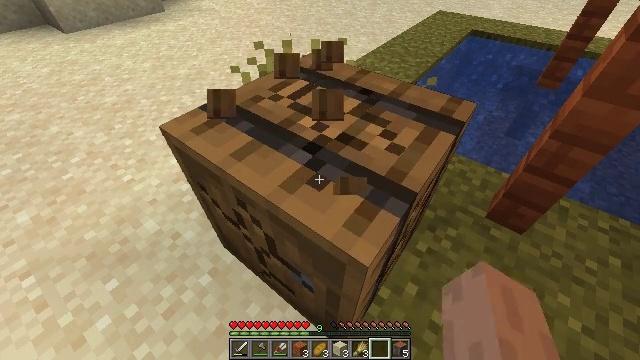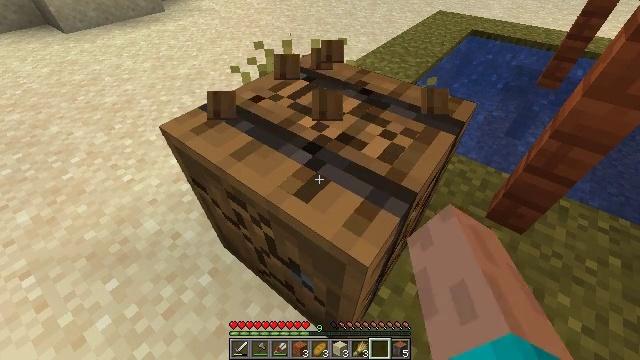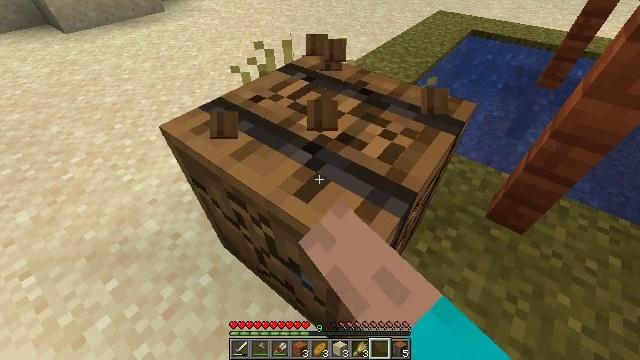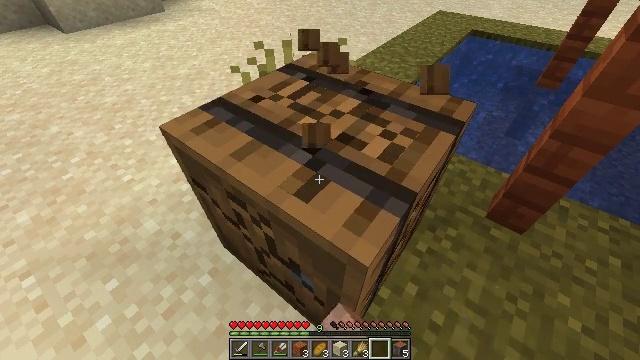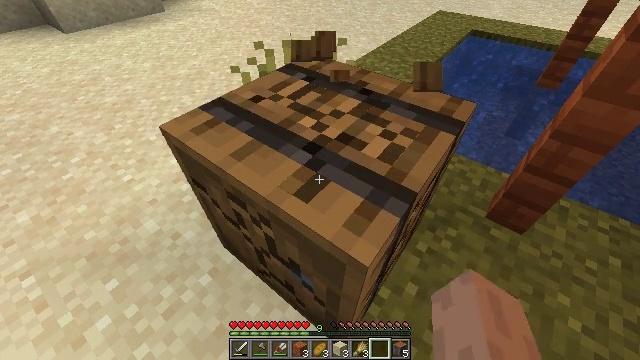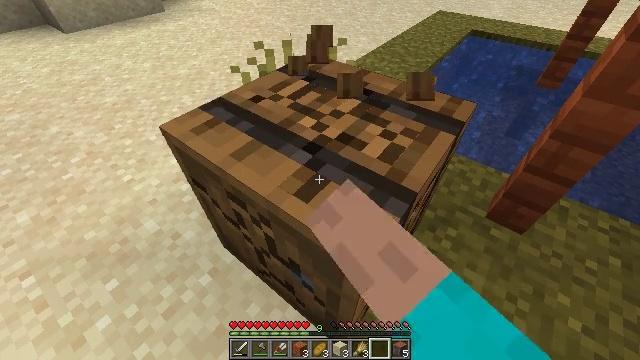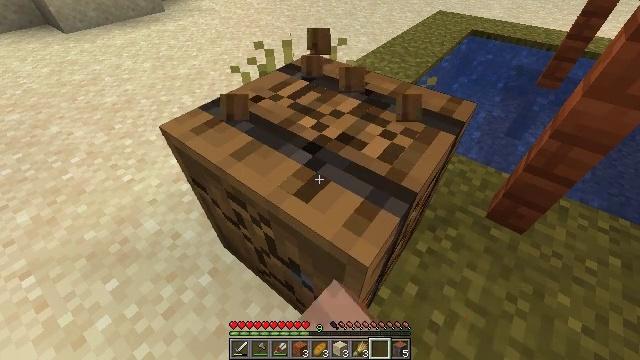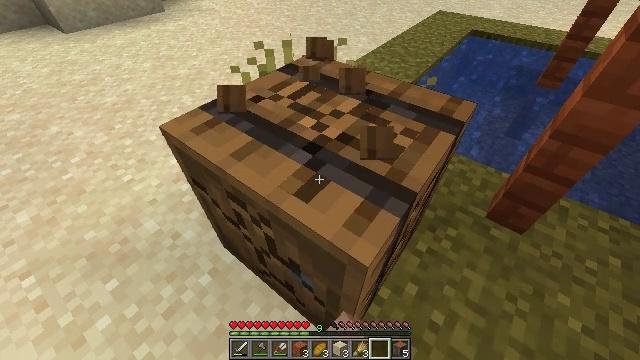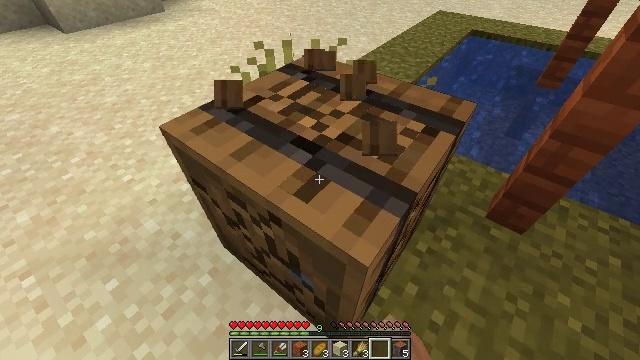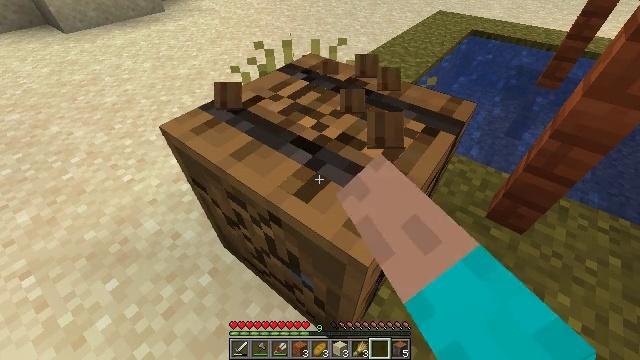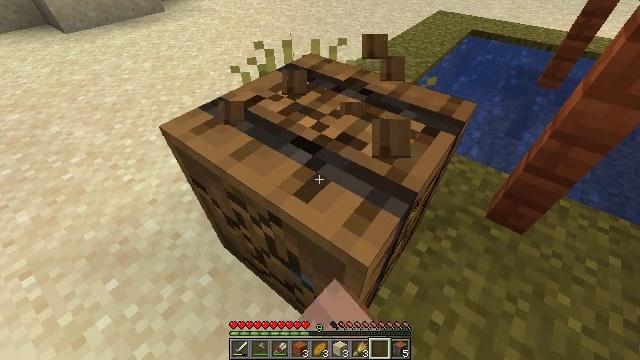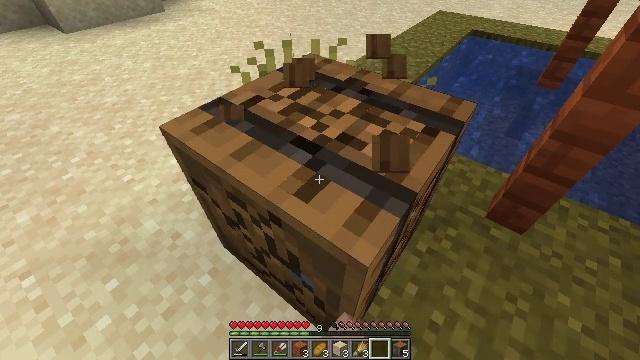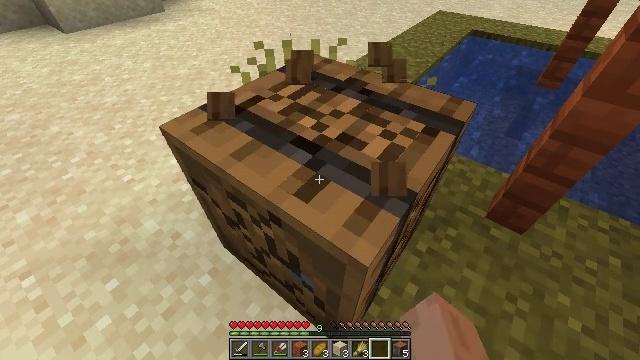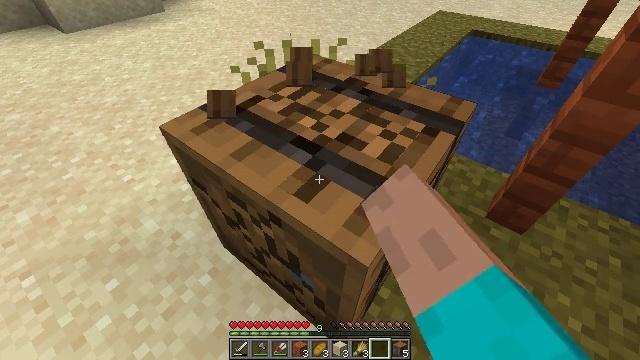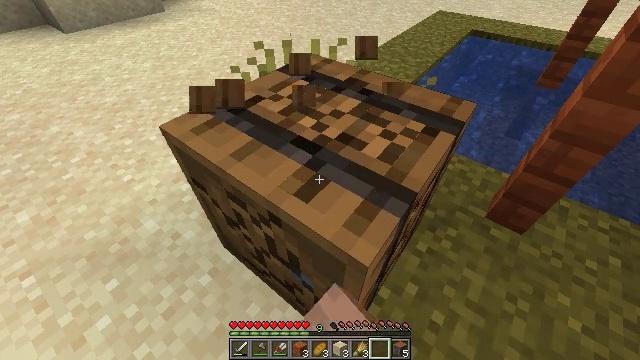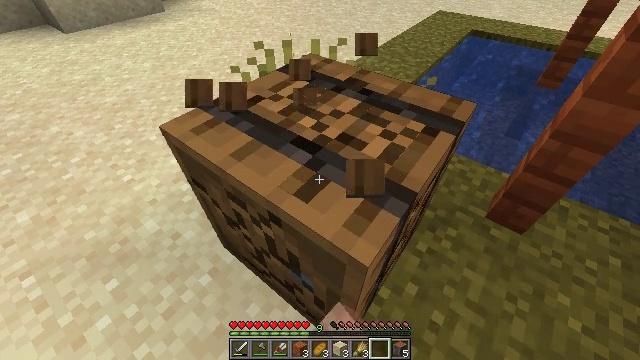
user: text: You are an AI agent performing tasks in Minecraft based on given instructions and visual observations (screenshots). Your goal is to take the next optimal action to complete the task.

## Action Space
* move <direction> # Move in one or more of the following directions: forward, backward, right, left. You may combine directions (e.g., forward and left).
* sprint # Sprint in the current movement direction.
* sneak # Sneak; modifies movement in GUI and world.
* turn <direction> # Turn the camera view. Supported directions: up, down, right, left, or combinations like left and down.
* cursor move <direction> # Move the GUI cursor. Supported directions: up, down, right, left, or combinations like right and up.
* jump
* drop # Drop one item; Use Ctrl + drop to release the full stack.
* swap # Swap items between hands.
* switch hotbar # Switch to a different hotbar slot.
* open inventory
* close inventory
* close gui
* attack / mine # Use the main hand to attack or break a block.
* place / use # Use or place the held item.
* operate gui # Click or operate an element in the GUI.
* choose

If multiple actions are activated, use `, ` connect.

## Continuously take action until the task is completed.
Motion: motion action
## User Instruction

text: Mine the barrel to retrieve its items.
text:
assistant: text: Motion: attack / mine
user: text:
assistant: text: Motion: attack / mine
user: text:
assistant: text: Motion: attack / mine
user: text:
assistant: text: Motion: attack / mine
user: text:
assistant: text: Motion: attack / mine
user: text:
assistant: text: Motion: attack / mine
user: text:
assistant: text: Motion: attack / mine
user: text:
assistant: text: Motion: attack / mine
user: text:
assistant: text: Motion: attack / mine
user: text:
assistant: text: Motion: attack / mine
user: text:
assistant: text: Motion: attack / mine
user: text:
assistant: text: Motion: attack / mine
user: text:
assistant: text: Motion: attack / mine
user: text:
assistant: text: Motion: attack / mine
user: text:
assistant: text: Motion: attack / mine
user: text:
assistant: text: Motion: attack / mine
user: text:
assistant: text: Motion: attack / mine
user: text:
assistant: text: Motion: attack / mine
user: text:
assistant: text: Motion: attack / mine
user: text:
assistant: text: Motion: attack / mine
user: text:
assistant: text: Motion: attack / mine
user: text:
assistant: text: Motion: attack / mine
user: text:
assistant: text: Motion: attack / mine
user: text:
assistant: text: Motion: attack / mine
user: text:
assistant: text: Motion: attack / mine
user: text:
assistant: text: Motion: attack / mine
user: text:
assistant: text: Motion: attack / mine
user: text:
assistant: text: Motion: attack / mine
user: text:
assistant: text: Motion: attack / mine
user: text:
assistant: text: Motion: attack / mine